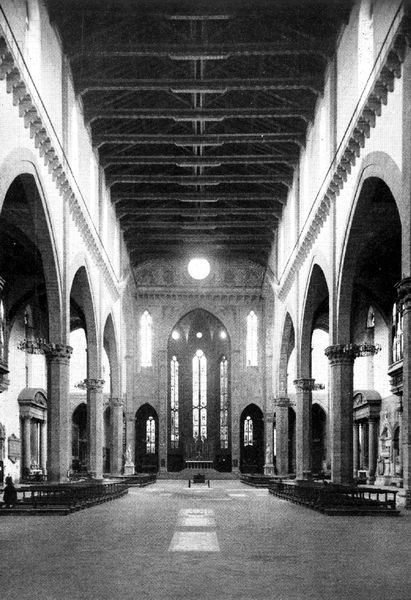
Titel: Assisi, San Francesco
Standort: Assisi (EU - I - Toskana)
Schlagwörter: weiß, menschen, fenster, grau, holz, lampe, laterne, licht, pfeiler, raum, schwarz, säulen, architektur, kirche, decke, innen, gotik, bogen, perspektive, gestühl, leuchter, balken, geländer, innenansicht, halle, foto, fotografie, bögen, gang, gewölbe, dom, schwarzweiß, holzdecke, altar, arkaden, bänke, kapitelle, kathedrale, kapitell, kirchenschiff, mittelschiff, glasfenster, spitzbogen, altarraum, apsis, rundbögen, fresken, florenz, chor, gegenlicht, dachbalken, basilika, hallenkirche, flachdecke, sakristei, frühgotik, arkadenzone, nonnenkopf, hallekirche